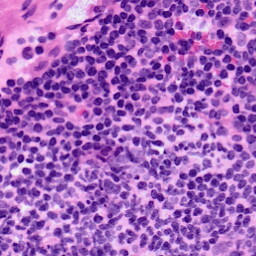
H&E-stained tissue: LymphNode